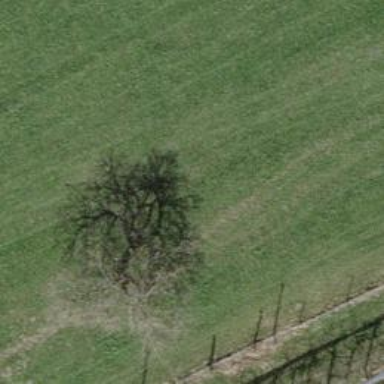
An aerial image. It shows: Single tag "natural: tree."